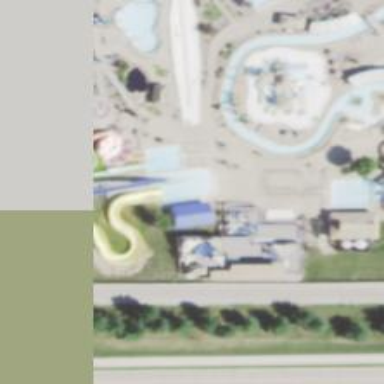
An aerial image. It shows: Water slide at swimming attraction.